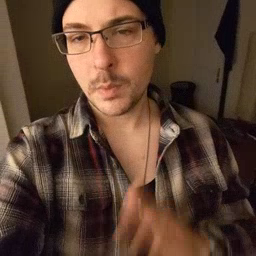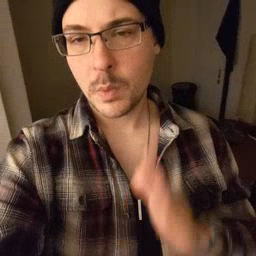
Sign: taste